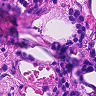
Metastatic tissue present: no